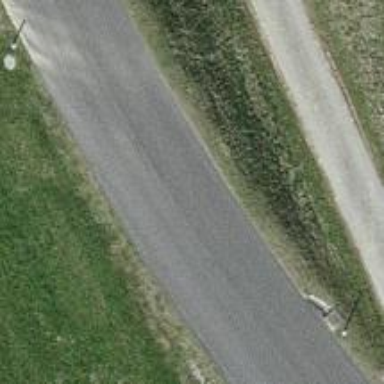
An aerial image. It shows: Tertiary road with asphalt surface.